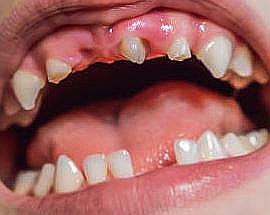
Condition: hypodontia